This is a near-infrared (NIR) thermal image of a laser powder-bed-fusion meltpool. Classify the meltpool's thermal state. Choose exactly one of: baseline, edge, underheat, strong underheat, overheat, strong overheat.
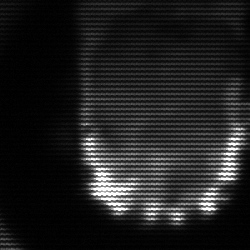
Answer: baseline